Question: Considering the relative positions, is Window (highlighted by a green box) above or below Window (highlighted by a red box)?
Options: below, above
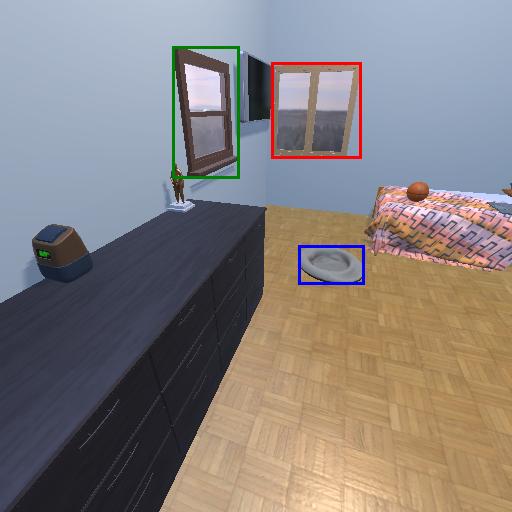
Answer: below